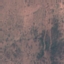
Land use / land cover: HerbaceousVegetation